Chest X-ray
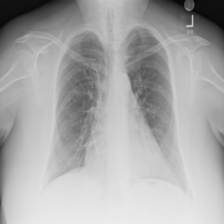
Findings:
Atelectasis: negative
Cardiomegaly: negative
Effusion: negative
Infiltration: negative
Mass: negative
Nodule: negative
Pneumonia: negative
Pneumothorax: negative
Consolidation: negative
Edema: negative
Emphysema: negative
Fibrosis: negative
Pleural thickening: negative
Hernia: negative